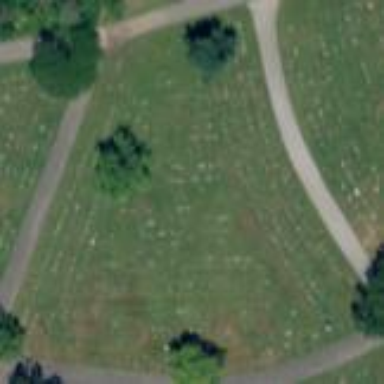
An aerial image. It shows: Sector within cemetery.